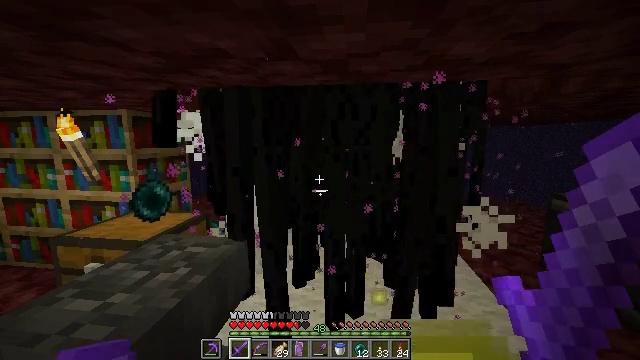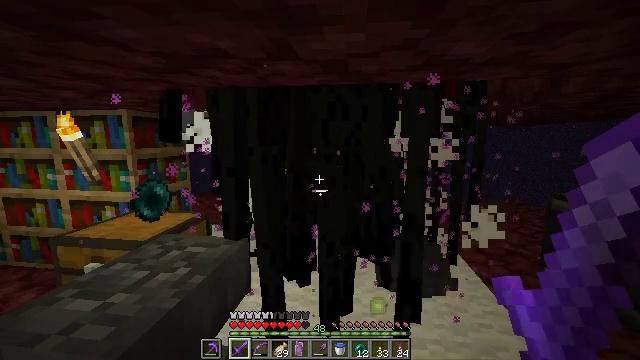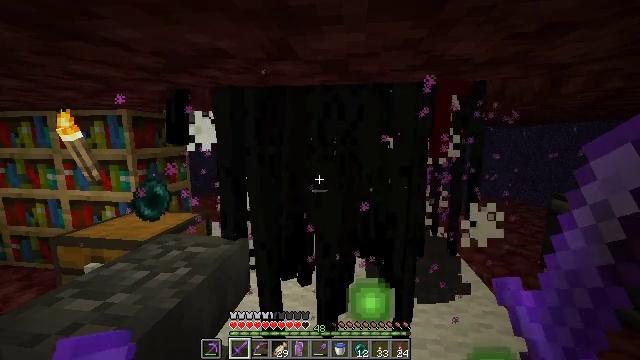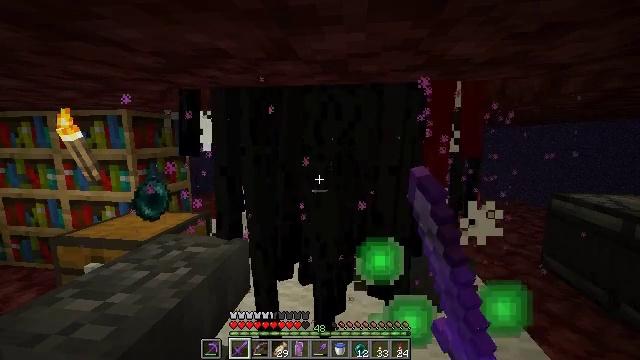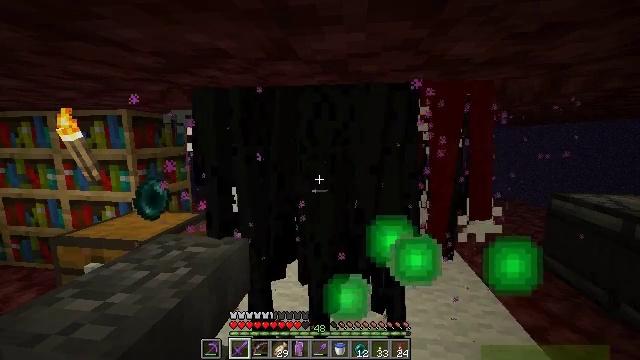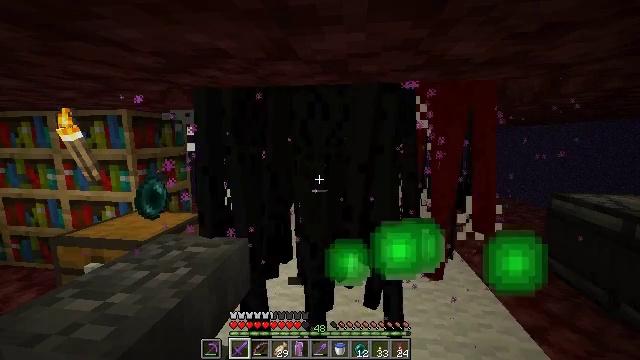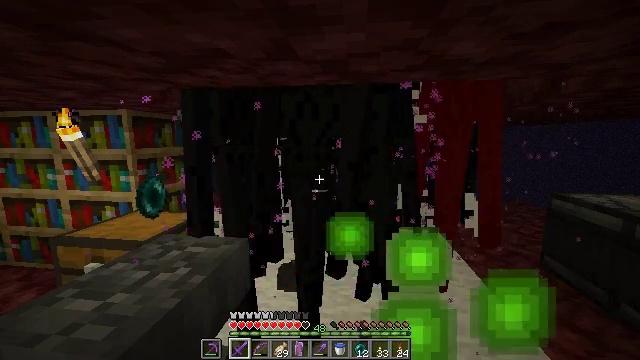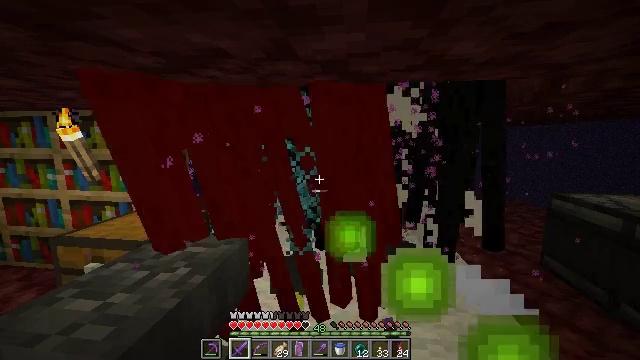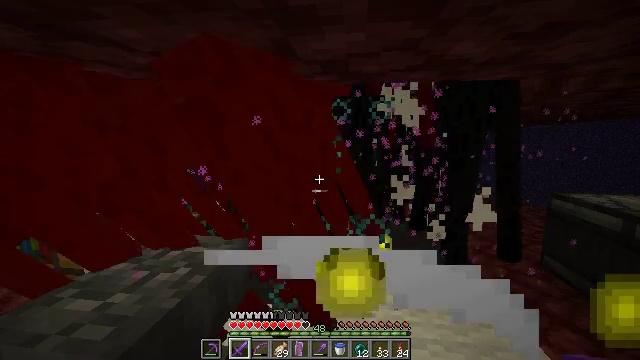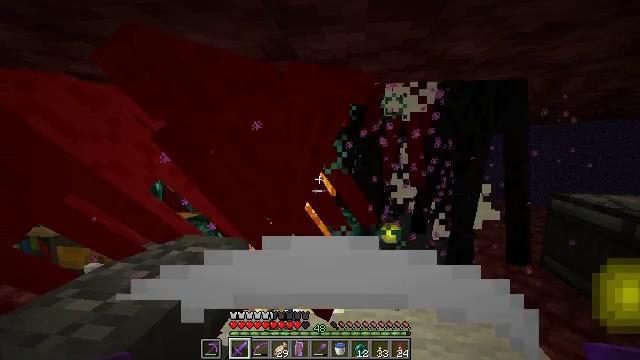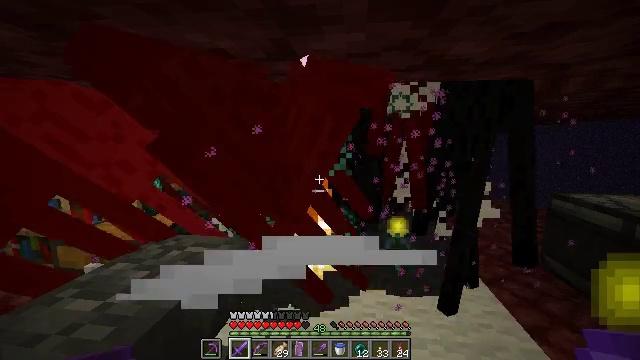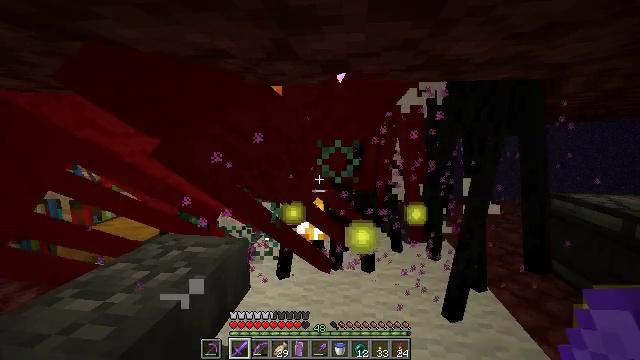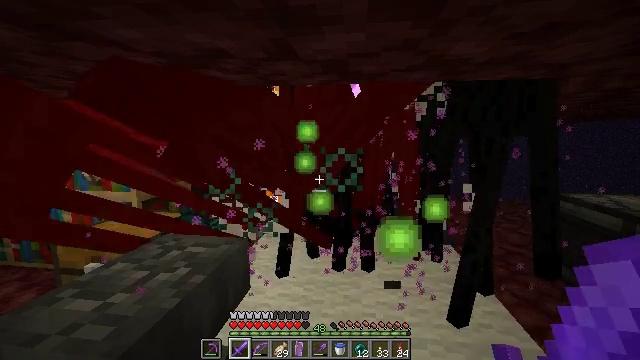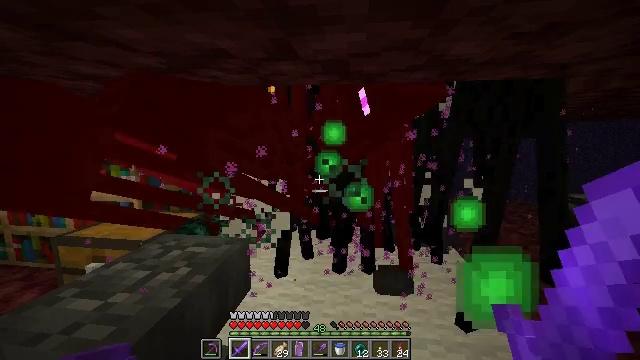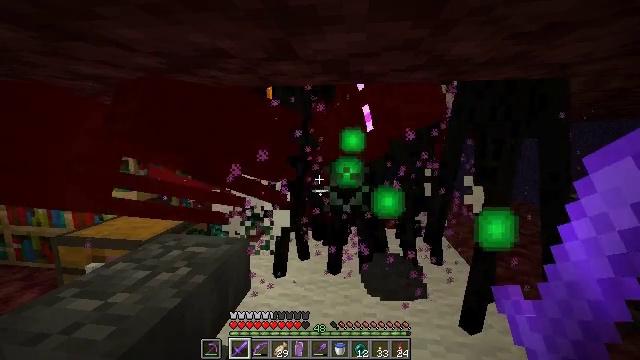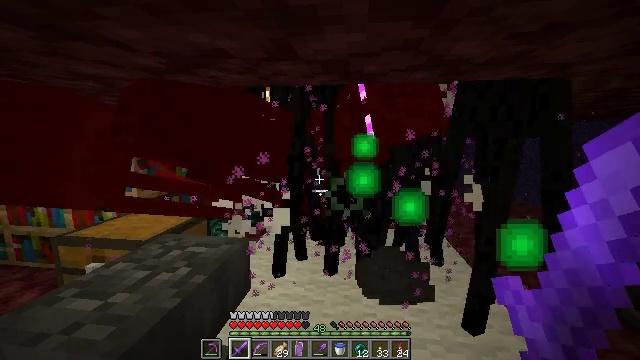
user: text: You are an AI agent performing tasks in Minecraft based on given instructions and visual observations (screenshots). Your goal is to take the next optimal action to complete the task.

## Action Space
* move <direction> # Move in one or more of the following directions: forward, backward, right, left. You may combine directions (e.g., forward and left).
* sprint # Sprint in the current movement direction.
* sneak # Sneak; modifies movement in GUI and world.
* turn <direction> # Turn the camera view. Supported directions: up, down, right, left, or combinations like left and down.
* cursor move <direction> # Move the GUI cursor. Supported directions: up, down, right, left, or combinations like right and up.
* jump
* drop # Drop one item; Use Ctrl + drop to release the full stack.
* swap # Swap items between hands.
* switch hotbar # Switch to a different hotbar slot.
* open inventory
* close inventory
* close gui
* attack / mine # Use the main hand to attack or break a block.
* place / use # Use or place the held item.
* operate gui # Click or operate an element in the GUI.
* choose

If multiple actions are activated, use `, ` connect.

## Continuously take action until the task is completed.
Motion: motion action
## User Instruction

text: Combat the enderman.
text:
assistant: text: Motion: no_op
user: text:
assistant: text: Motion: attack / mine
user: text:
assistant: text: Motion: attack / mine
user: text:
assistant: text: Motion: attack / mine
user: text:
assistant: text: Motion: attack / mine
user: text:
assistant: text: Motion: no_op
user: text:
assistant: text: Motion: no_op
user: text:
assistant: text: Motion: no_op
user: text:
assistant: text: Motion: no_op
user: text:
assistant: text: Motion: no_op
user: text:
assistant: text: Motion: no_op
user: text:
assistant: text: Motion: no_op
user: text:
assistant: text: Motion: no_op
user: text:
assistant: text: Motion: no_op
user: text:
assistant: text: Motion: no_op
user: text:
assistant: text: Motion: no_op
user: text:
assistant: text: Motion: no_op
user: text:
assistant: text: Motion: no_op
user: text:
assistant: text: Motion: no_op
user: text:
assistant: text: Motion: no_op
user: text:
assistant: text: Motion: no_op
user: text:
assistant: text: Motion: no_op
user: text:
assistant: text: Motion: no_op
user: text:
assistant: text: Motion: no_op
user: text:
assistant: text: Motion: no_op
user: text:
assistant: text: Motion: no_op
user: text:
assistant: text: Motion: no_op
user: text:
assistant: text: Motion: no_op
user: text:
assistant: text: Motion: no_op
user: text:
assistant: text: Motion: move forward